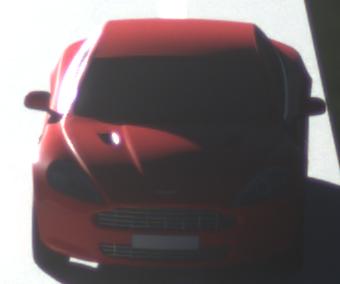
Make: Aston Martin
Model: Rapide
Detailed model: Rapide
Model produced from: 2010/03
Model produced until: 2013/07
Doors: 5
Color: red
Road condition: dry road
Daytime: morning or afternoon
Contrast: high contrast